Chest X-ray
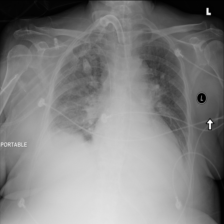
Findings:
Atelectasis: positive
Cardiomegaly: negative
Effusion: positive
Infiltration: positive
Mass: positive
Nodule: positive
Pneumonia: negative
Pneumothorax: negative
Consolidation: positive
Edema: negative
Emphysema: negative
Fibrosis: negative
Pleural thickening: negative
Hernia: negative